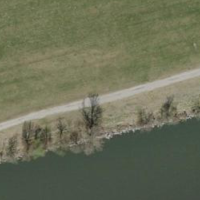
EUNIS habitat code: 24
Species observed at this site:
Ononis spinosa
Luscinia megarhynchos